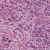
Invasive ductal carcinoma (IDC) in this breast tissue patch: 1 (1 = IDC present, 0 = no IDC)